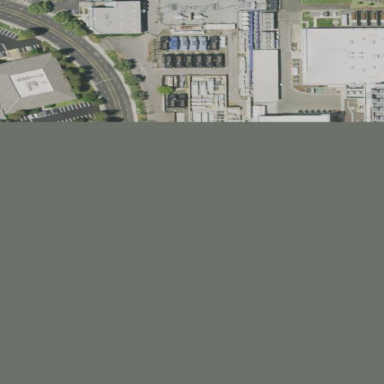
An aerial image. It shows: Data center building.